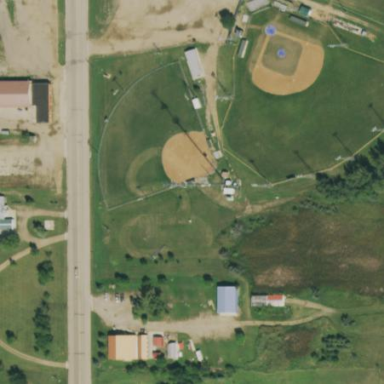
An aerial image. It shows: Baseball pitch for leisure and sports activities.